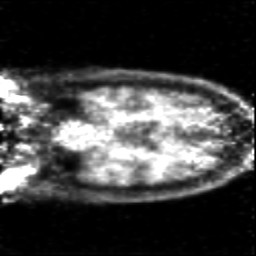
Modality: PET
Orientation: coronal
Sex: male
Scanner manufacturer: siemens